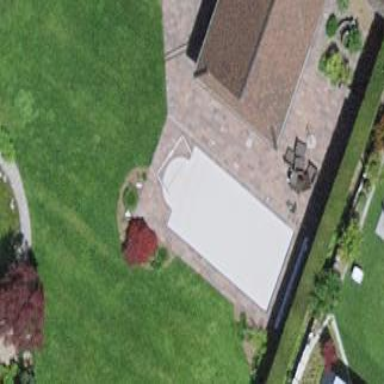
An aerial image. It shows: Swimming pool located in leisure land.